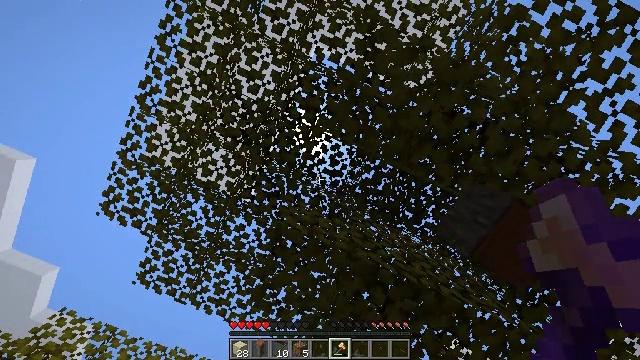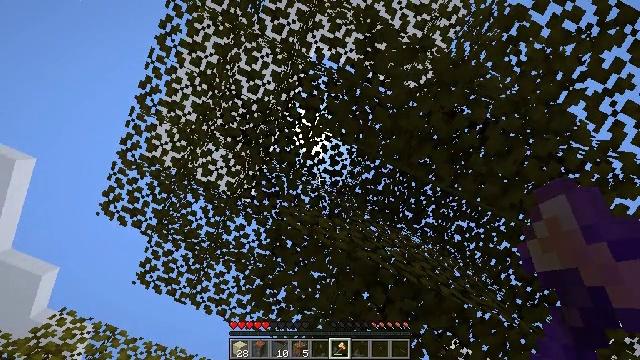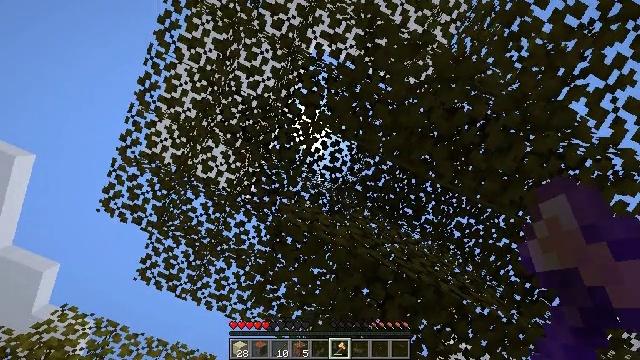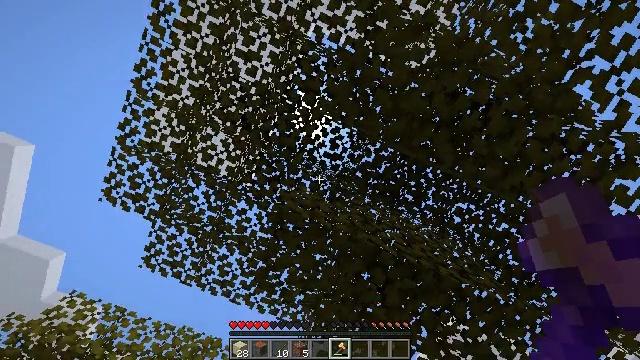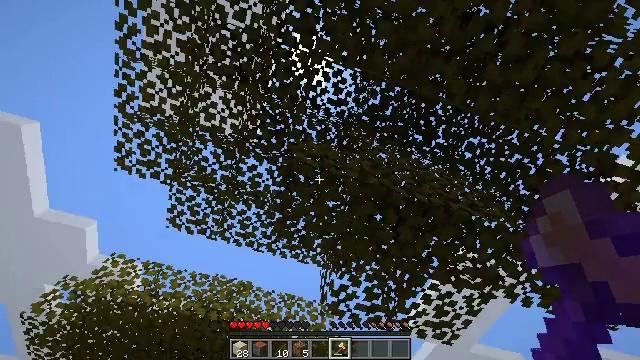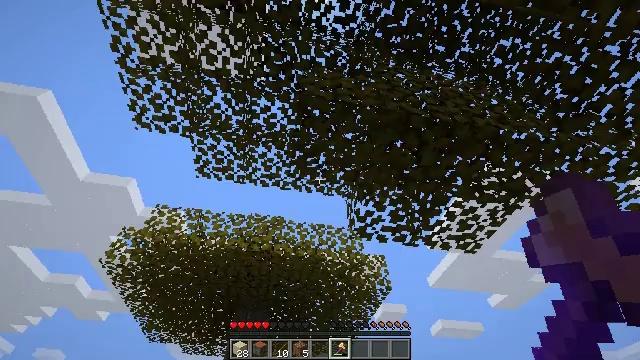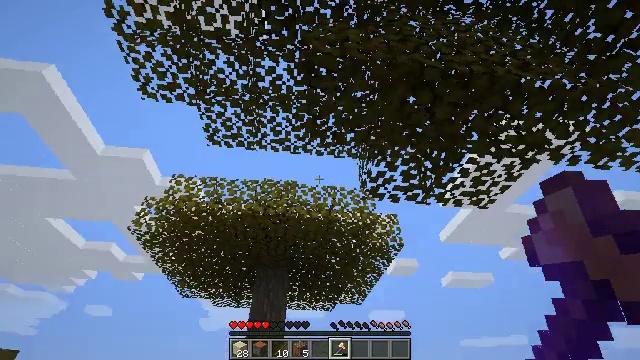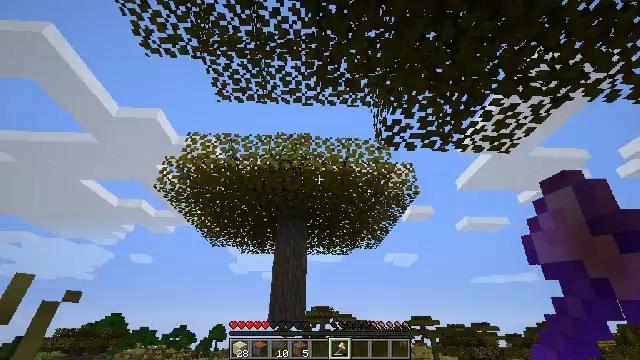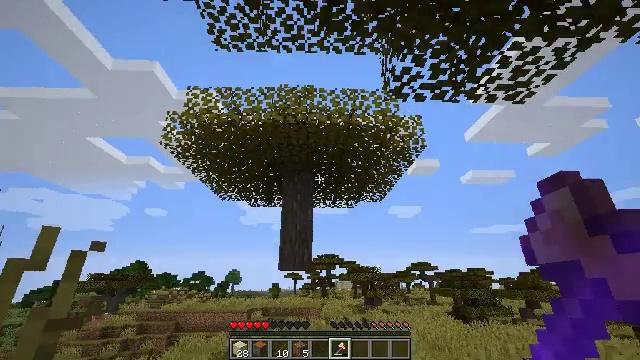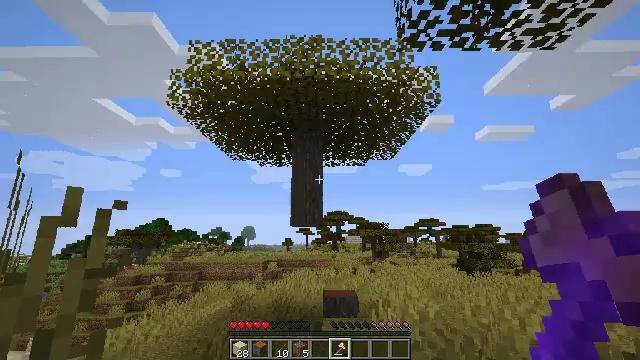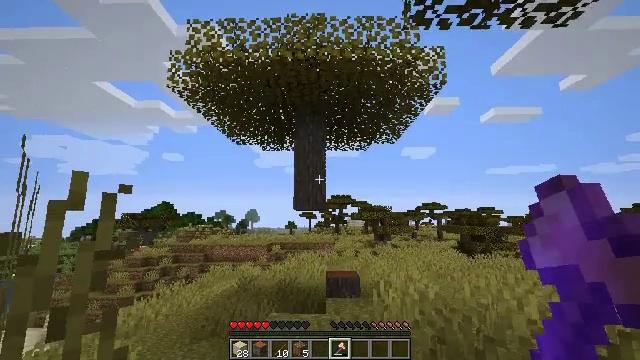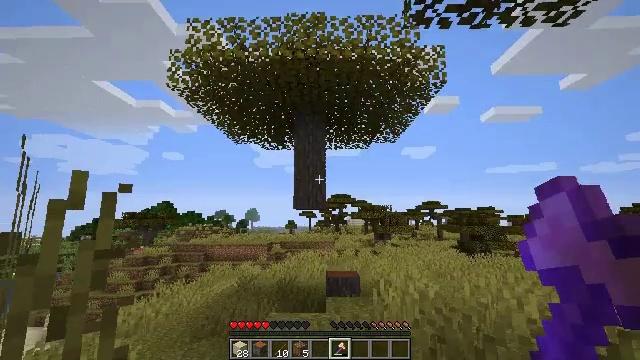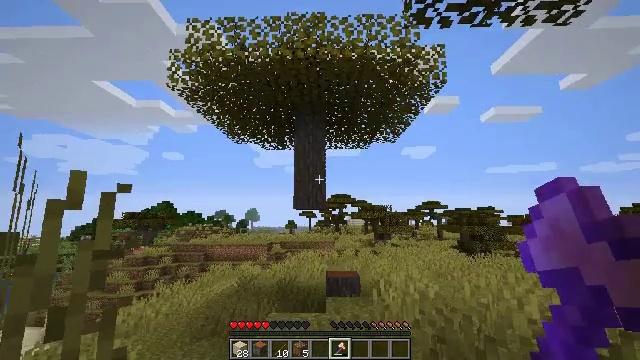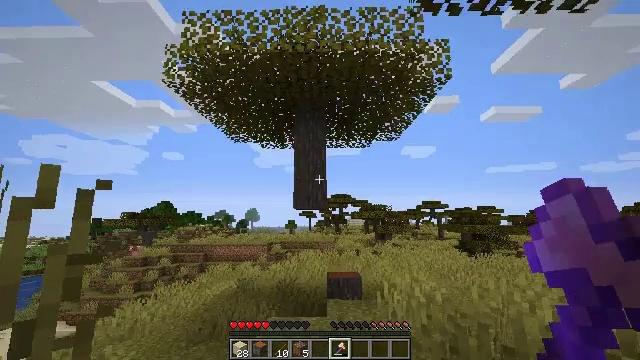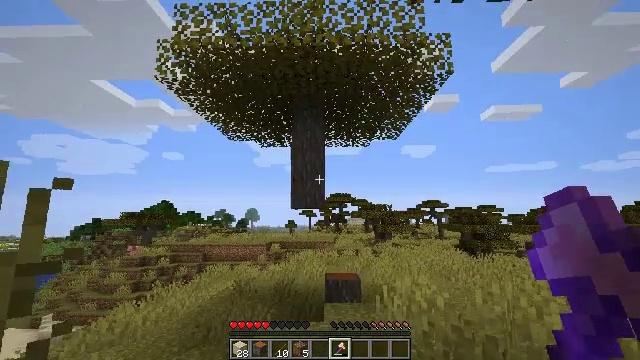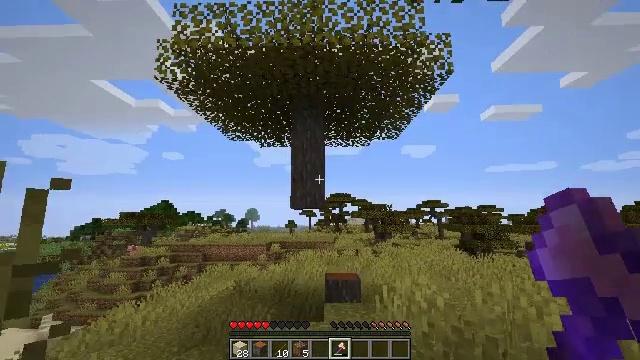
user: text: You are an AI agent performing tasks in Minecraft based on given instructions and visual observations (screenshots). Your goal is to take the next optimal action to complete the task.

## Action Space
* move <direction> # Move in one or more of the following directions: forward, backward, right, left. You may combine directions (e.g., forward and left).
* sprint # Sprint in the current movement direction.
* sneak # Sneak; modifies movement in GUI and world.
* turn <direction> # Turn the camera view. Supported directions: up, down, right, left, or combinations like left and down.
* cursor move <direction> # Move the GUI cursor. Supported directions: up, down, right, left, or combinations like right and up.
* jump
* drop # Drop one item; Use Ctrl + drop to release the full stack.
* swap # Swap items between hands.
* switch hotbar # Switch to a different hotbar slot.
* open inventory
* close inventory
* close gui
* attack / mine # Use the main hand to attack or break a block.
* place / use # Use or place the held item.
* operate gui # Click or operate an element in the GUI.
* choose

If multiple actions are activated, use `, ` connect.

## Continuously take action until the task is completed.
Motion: motion action
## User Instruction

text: Collect acacia logs by breaking the tree.
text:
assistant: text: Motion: no_op
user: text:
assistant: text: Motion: no_op
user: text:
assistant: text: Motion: turn down
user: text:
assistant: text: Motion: turn left and down
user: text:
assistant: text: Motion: turn left and down
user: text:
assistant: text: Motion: turn left and down
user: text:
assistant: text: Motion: turn left and down
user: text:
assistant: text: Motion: turn left and down
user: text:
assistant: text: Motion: turn left and down
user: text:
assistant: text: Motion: turn down
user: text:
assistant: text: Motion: no_op
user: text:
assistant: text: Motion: move forward
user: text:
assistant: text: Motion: move forward
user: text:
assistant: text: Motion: move forward and move right
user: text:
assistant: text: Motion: move forward and move right
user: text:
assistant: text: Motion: move forward and move right
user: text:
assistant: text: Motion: move forward and move right
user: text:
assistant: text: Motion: move right
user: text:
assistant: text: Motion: move right
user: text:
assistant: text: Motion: no_op
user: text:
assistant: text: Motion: no_op
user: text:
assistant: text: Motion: no_op
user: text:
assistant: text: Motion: turn down
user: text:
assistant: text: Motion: turn down
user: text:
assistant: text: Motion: turn down
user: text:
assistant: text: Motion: move forward, turn down
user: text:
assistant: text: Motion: move forward
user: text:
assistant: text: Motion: move forward
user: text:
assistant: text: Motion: no_op
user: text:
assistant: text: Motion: no_op